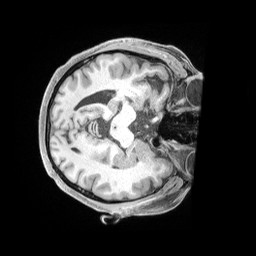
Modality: T1w
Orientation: axial
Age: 36
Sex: female
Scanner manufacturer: siemens
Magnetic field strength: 3 T
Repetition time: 2 s
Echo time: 0.00211 s